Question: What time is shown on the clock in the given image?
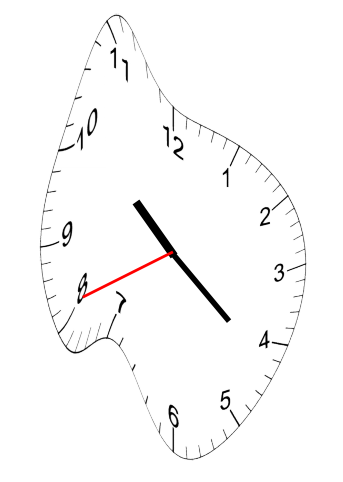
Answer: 10:21:41